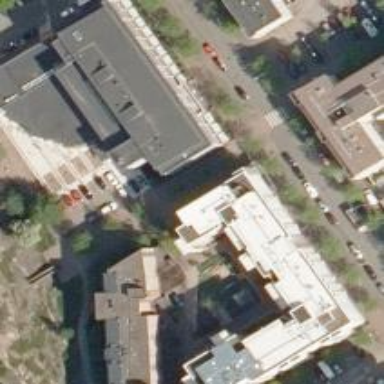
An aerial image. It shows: Part of building is shown in the image.